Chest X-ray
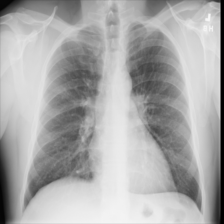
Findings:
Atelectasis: negative
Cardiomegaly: negative
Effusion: negative
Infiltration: negative
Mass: negative
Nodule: negative
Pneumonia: negative
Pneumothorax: negative
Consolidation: negative
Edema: negative
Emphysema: negative
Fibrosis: negative
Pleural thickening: negative
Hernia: negative